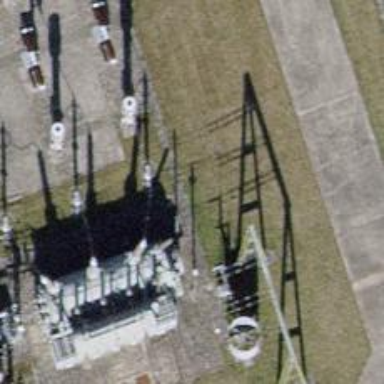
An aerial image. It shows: Bay for power line.